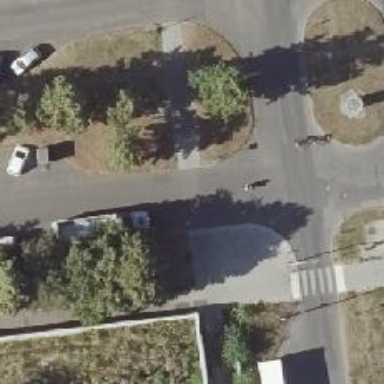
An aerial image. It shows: Uncontrolled crossing with pedestrian island.